Question: I'm working on a website that fits perfectly in the browser window. Below is a basic blueprint of the website layout:

So far, the Red area is just display:block. The Green area is also display:block with margin-right:200px. The Blue areas(nested in a div) is float:right.
So I've got the width sorted. It's the height I need advice on. The Red and Dark Blue areas are a set height, but I need the Green and Light Blue areas to fit the height of the browser window view.
I'm trying to use box-sizing, but it exceeds the height of the window view because it's extending to the max height of the window. Sorry for my poor explanation. Any advice if would be excellent. Thank you!
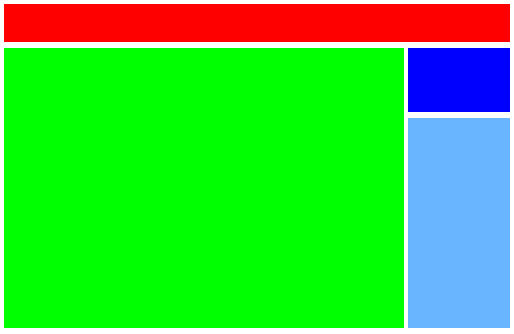
Answer: For green div set 'height: calc(100%-{red-div-height});' and for the light blue div set 'height: calc(100%-{dark-blue-div-height}-{red-div-height});'